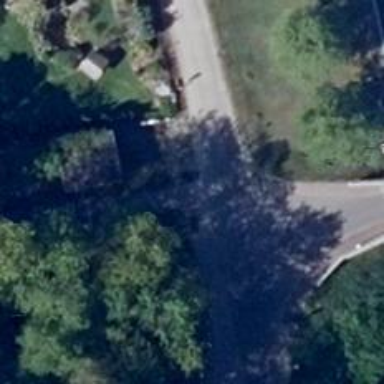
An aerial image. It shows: Emergency access point on the road.